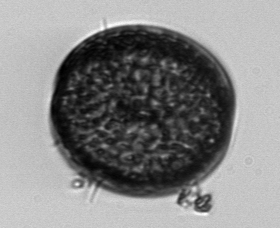
Label: Thalassiosira